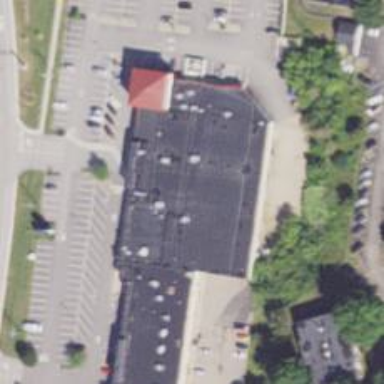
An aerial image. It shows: Leisure land featuring bowling alley.